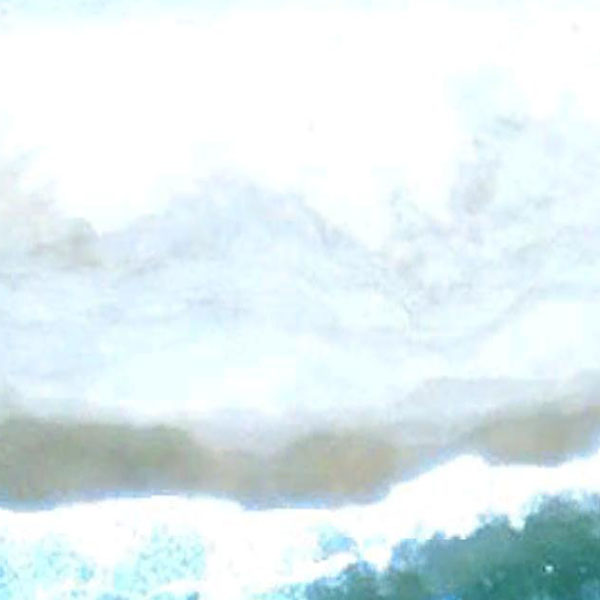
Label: Beach